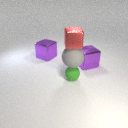
small green rubber sphere in front of large purple metal cube